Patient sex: M
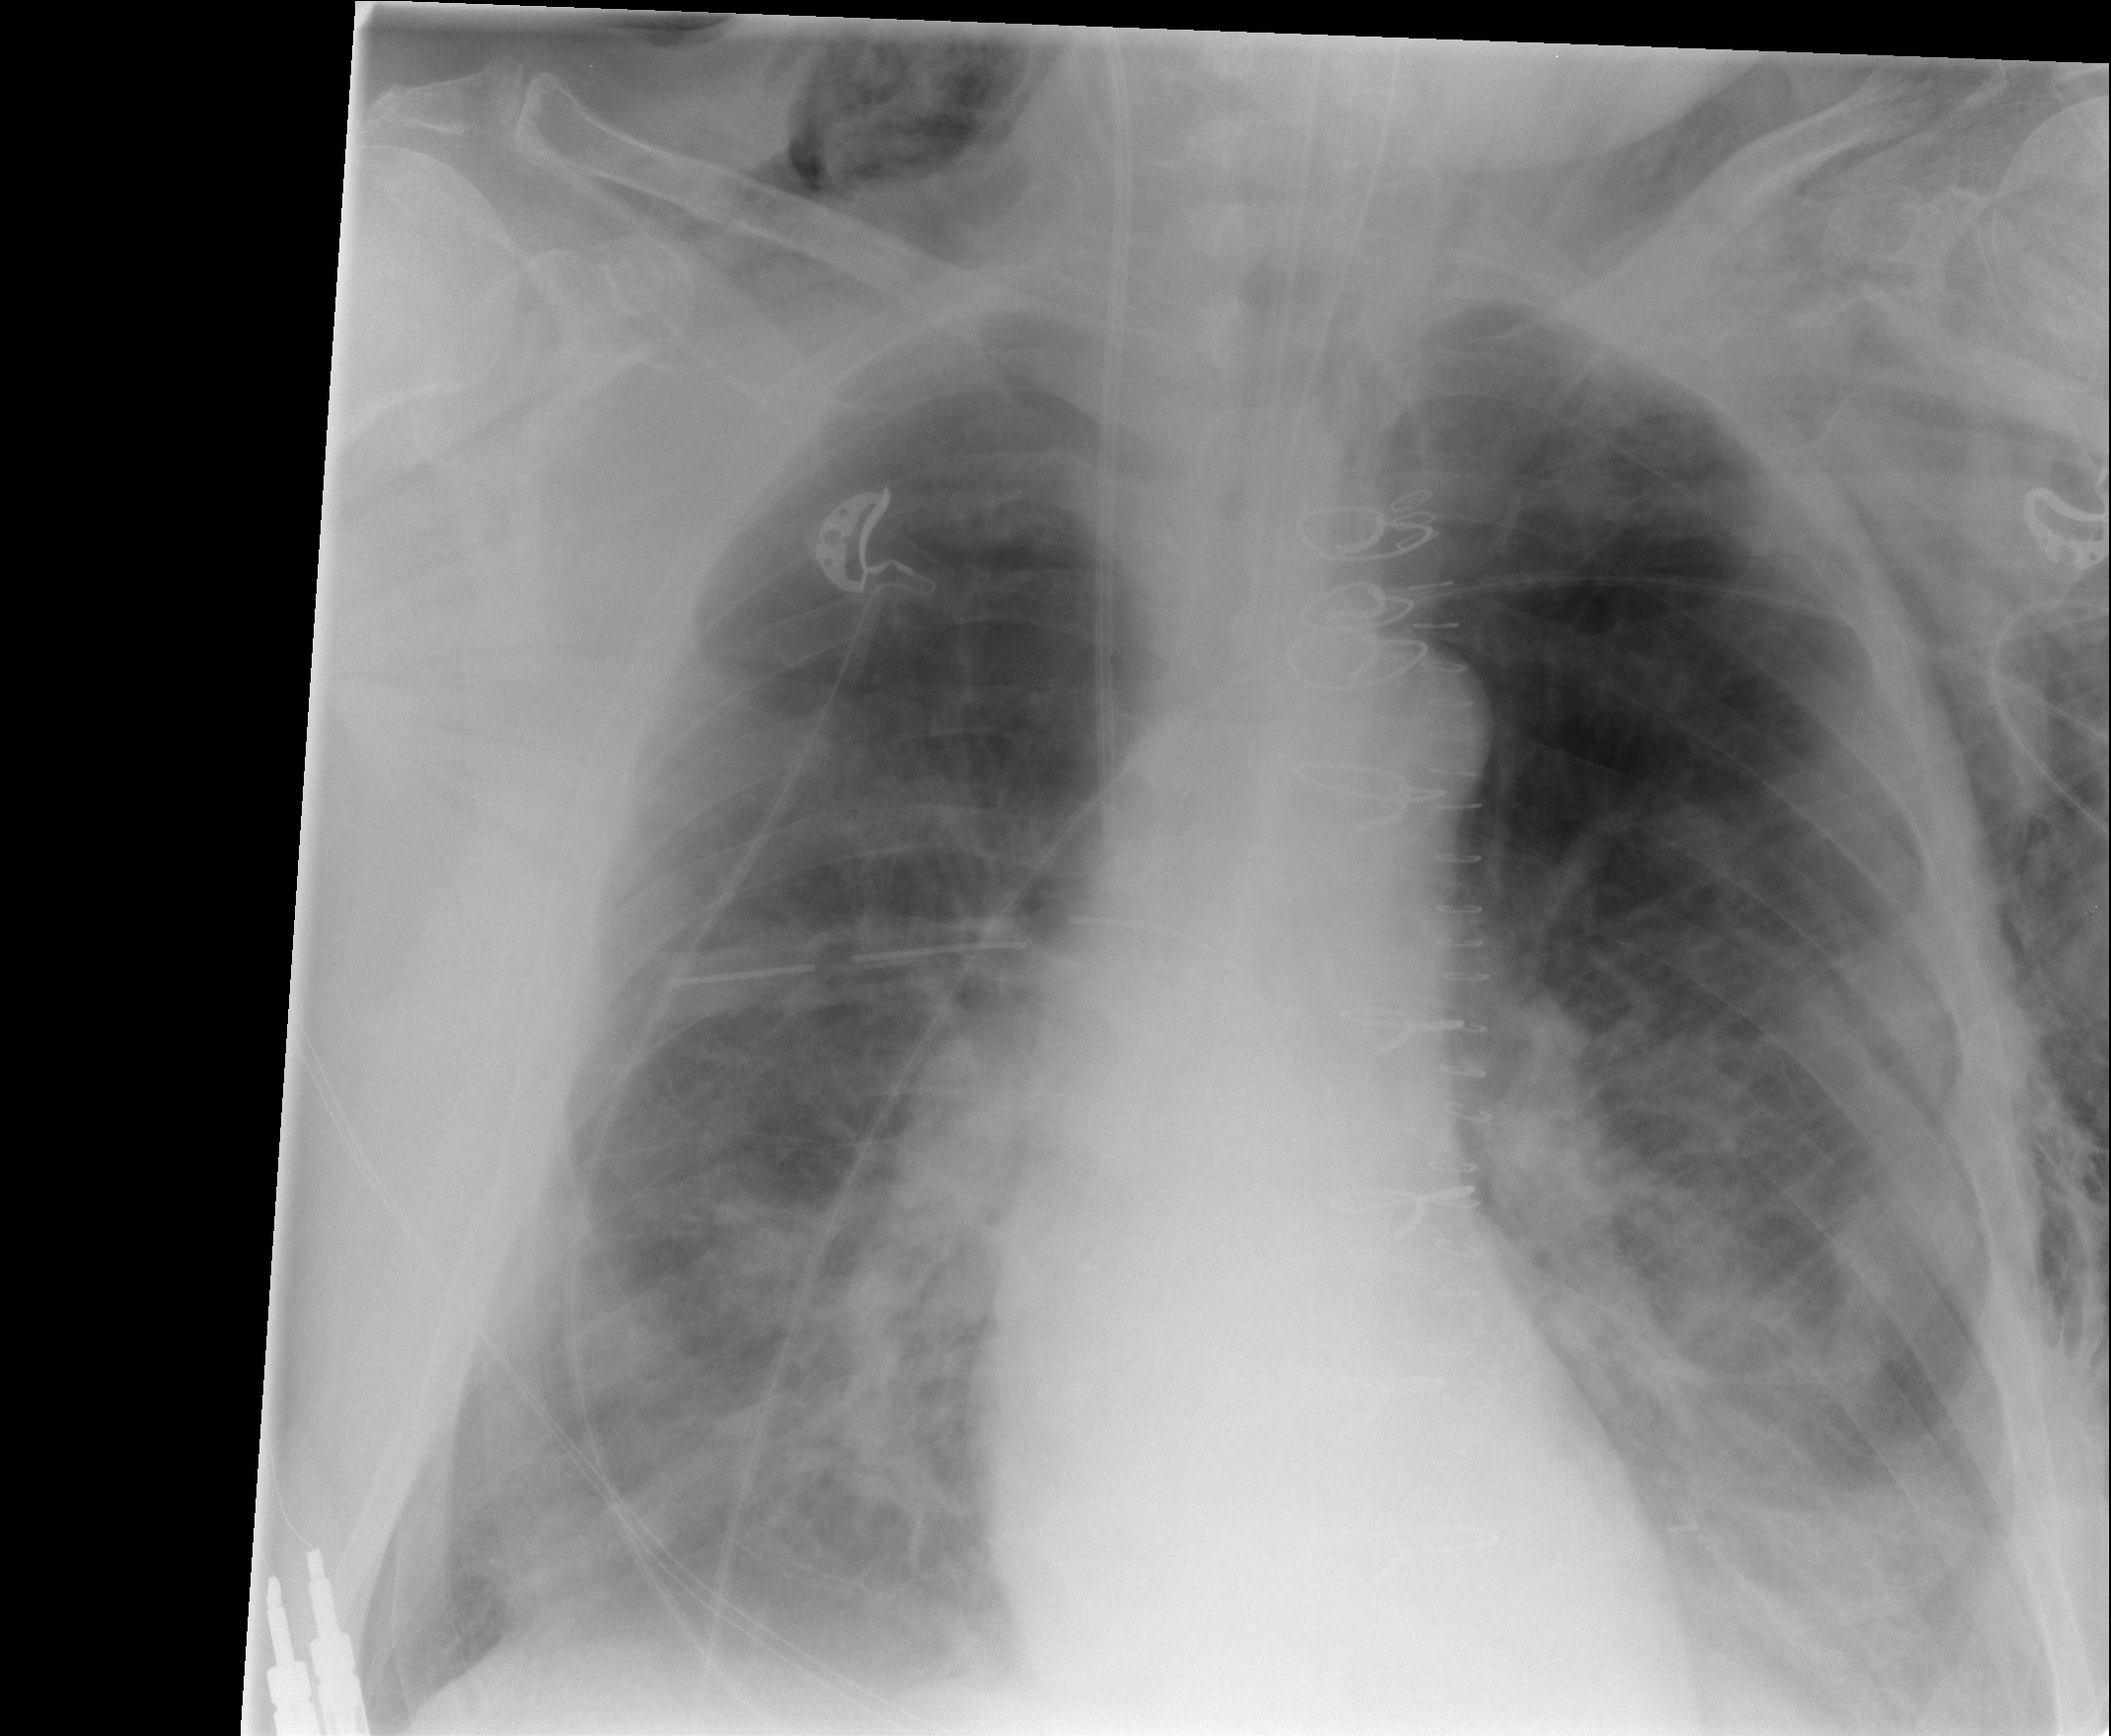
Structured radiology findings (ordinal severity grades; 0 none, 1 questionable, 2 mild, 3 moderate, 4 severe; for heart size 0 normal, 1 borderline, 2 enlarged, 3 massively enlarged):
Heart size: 0
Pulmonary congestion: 2
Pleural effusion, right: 0
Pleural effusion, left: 2
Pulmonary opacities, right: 3
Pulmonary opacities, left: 3
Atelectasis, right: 0
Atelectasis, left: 2